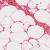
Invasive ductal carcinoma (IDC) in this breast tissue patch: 0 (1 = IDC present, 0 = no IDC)